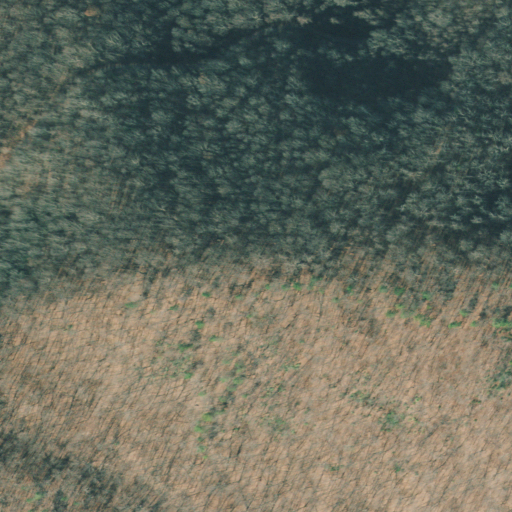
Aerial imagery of mountain in Georgia named Lynn Knob containing deciduous forest and open development